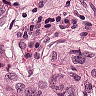
Metastatic tissue present: yes